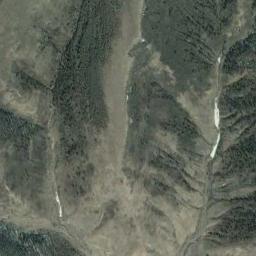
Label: mountain